Interaction volume radius: 10 \u00c5
Interaction volume height: 10 \u00c5
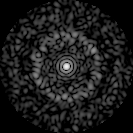
Disorder parameter: 0.8152